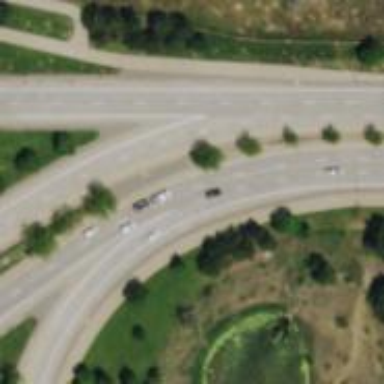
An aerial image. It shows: Trunk link highway.